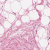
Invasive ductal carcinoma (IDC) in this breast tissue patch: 0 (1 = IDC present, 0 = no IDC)